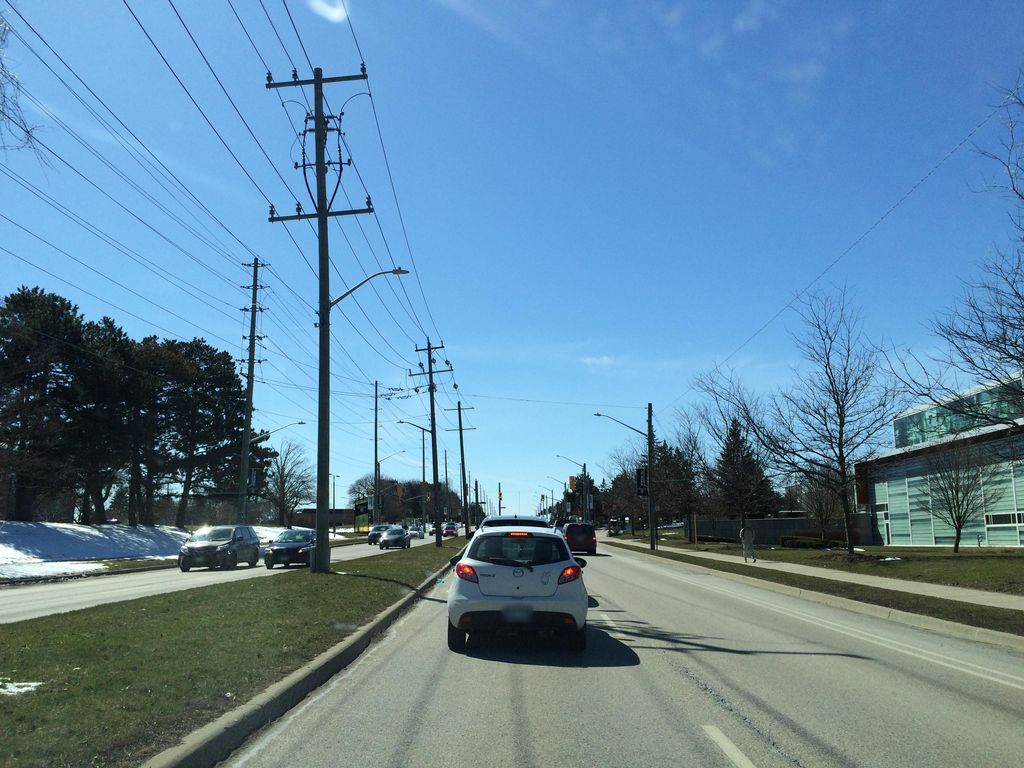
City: kitchener-waterloo